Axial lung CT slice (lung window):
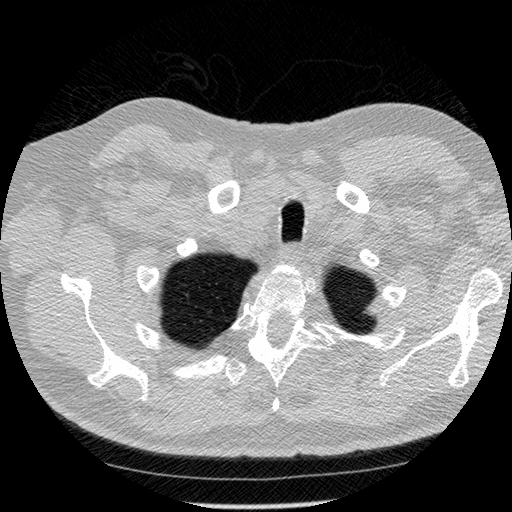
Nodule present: no